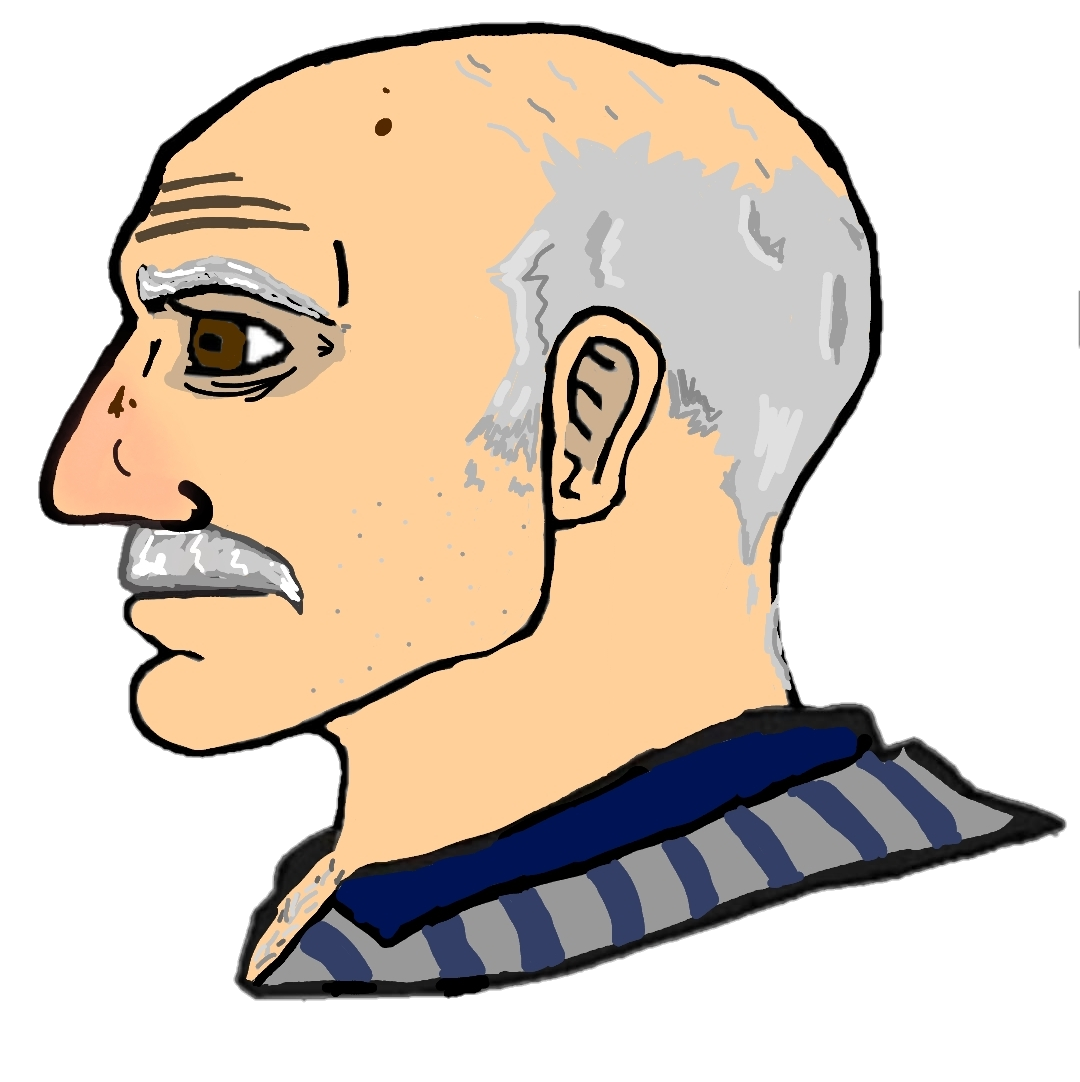
Label: 4_Yes_Chad